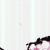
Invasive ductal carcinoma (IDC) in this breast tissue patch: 0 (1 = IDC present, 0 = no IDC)